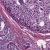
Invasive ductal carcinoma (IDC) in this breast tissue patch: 1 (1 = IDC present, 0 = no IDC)